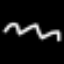
Label: squiggle